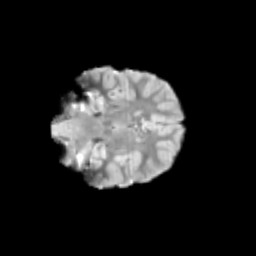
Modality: T2w
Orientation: coronal
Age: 10
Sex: female
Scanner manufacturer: siemens
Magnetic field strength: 3 T
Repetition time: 3.8 s
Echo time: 0.07 s